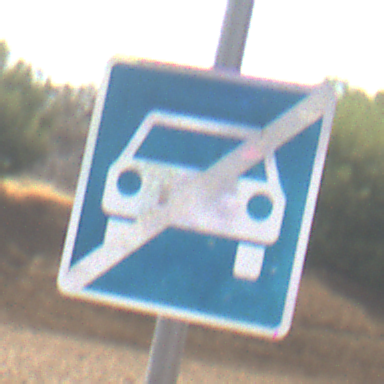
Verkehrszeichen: EndeKraftfahrstrasse
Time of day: MorningAfternoon
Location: Outdoor (Nature)
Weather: PartlyCloudy
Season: NotSpecified
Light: Natural